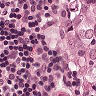
Metastatic tissue present: yes